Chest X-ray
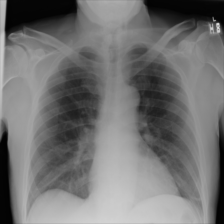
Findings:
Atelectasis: negative
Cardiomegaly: negative
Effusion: negative
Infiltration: negative
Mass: negative
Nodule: negative
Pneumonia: negative
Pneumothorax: negative
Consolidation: negative
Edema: negative
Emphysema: negative
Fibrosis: negative
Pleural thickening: negative
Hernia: negative